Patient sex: M
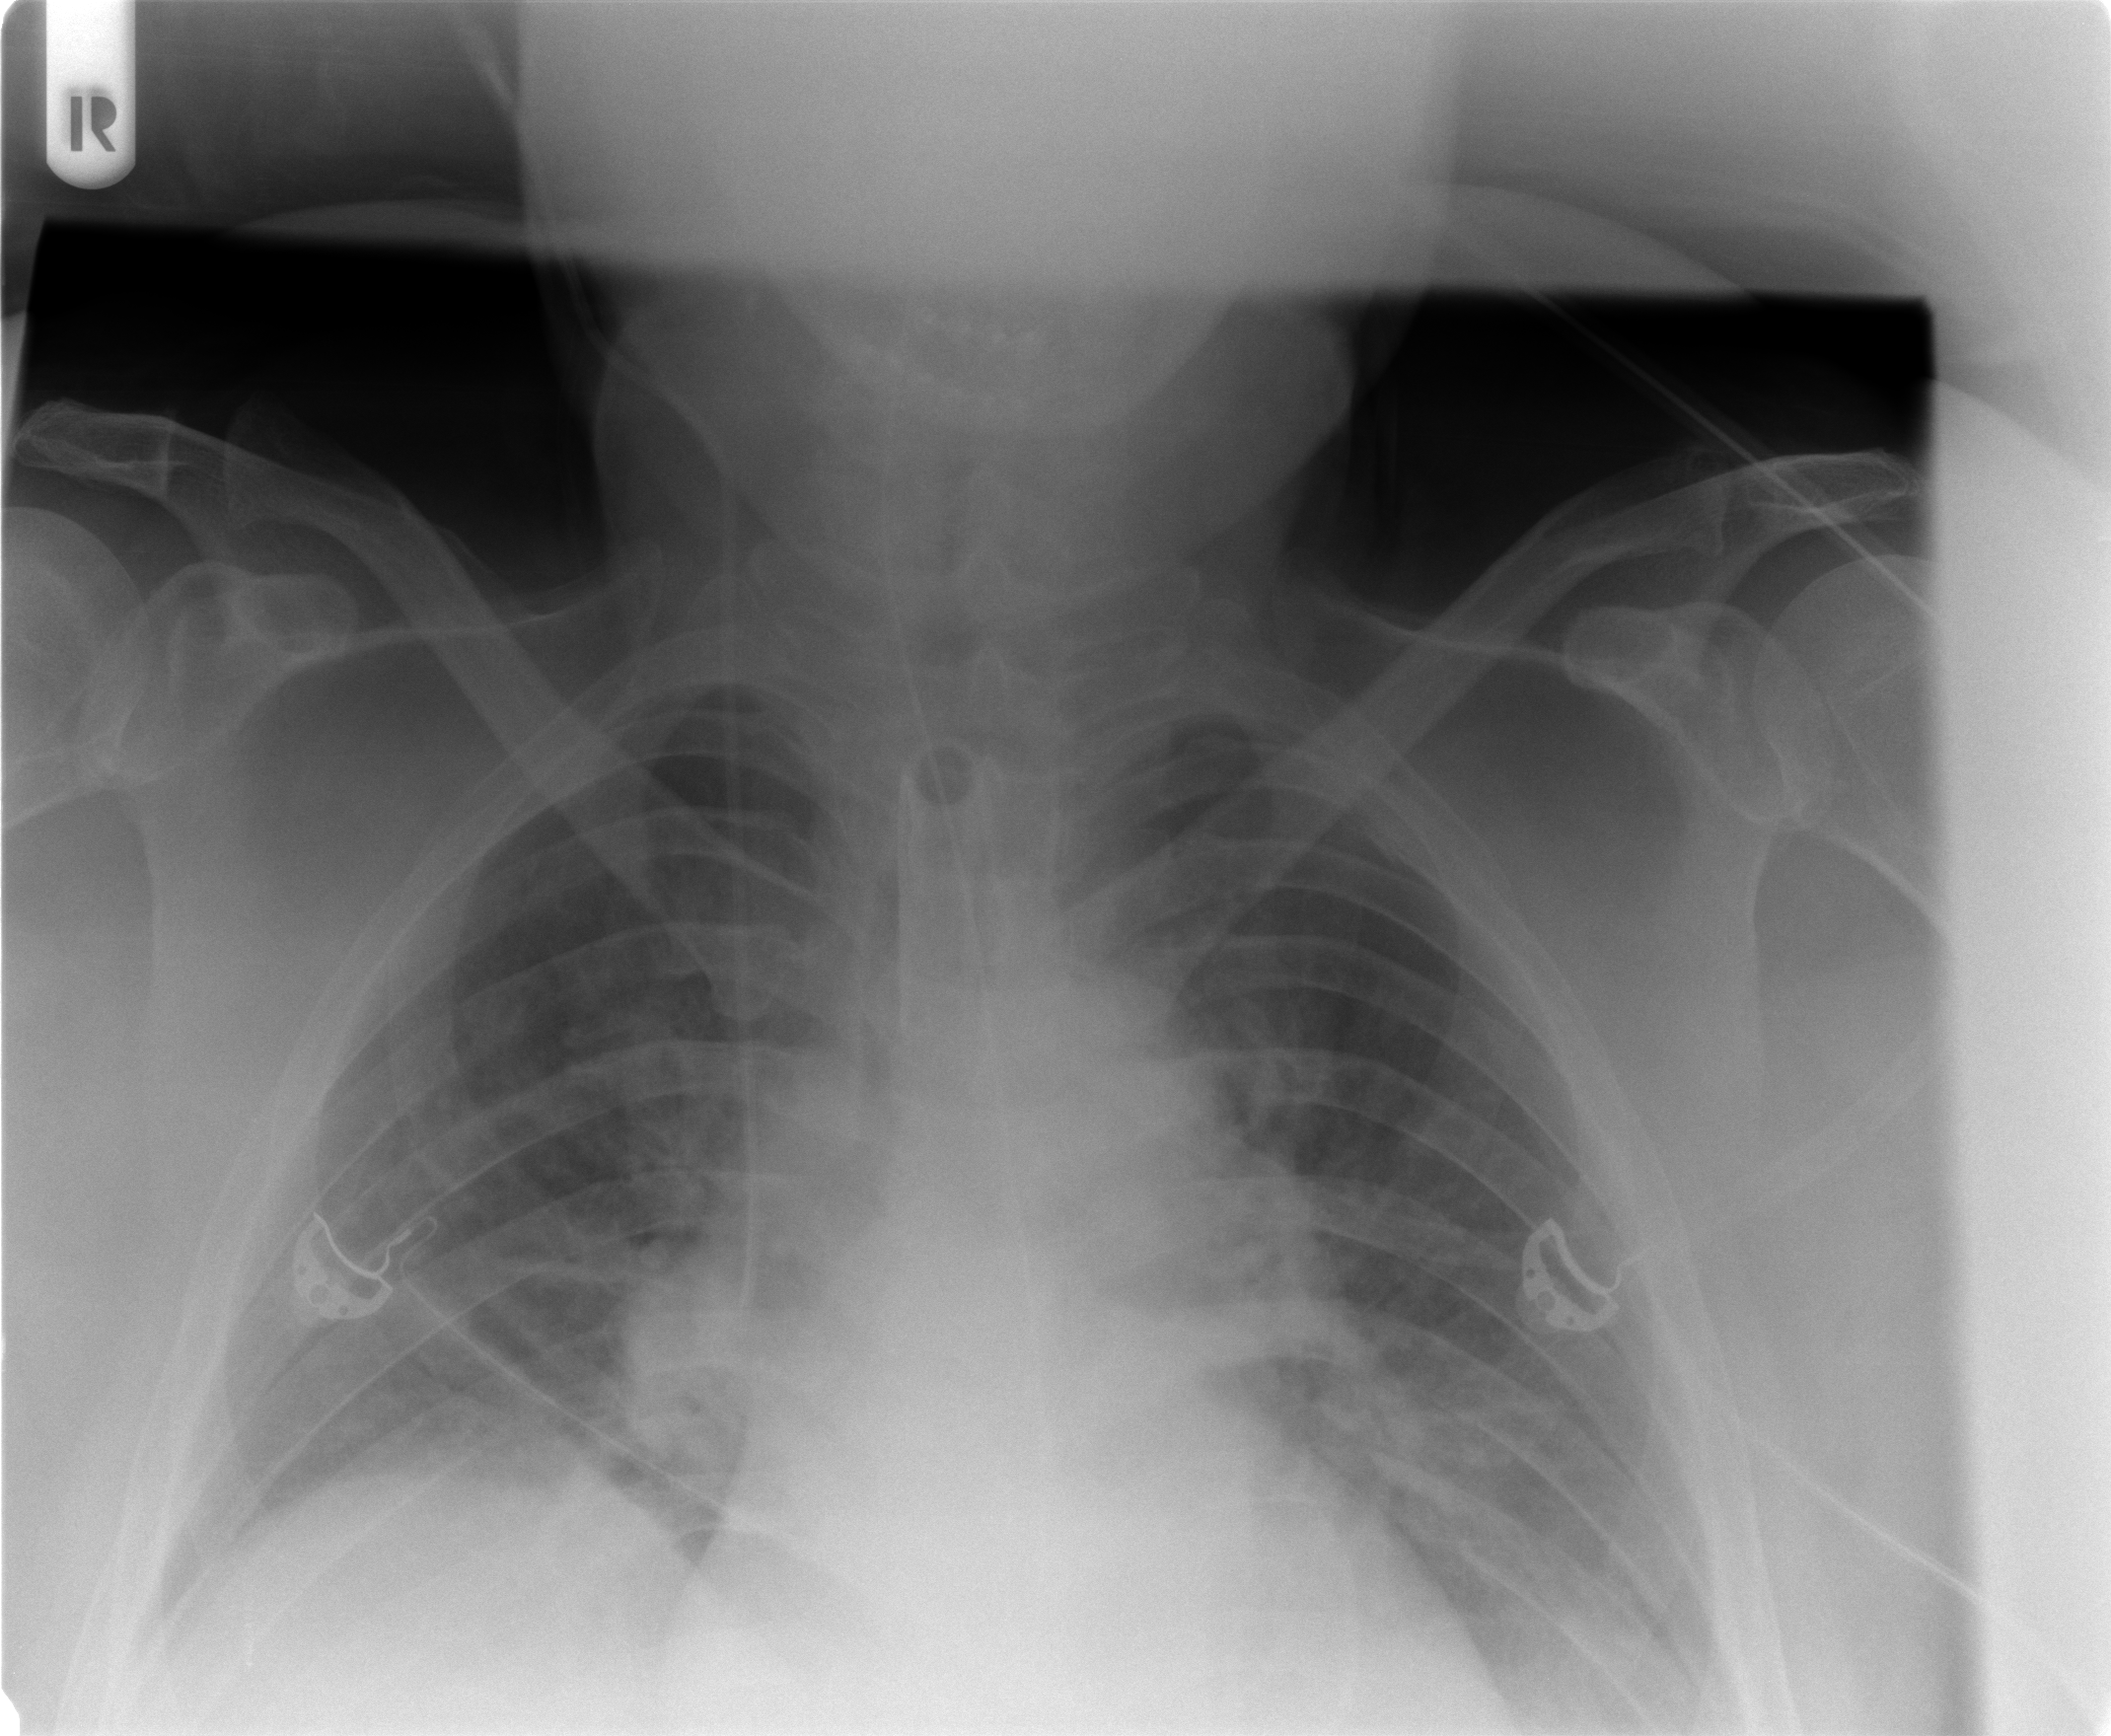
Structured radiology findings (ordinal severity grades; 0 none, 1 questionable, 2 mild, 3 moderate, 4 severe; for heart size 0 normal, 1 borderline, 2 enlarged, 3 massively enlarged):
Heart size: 2
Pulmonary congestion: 2
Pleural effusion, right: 1
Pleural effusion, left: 1
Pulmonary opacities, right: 1
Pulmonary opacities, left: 0
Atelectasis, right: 2
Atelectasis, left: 2